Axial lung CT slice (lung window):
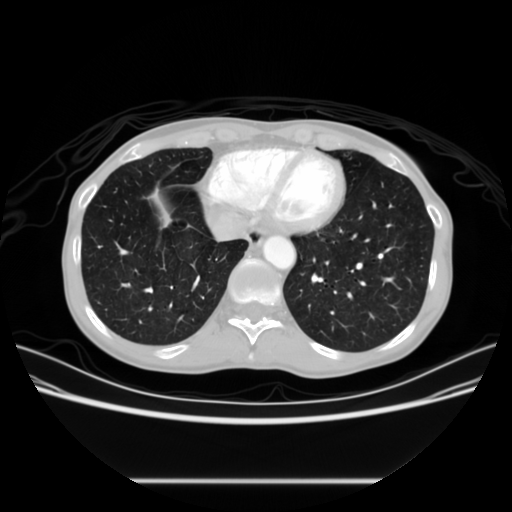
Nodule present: no